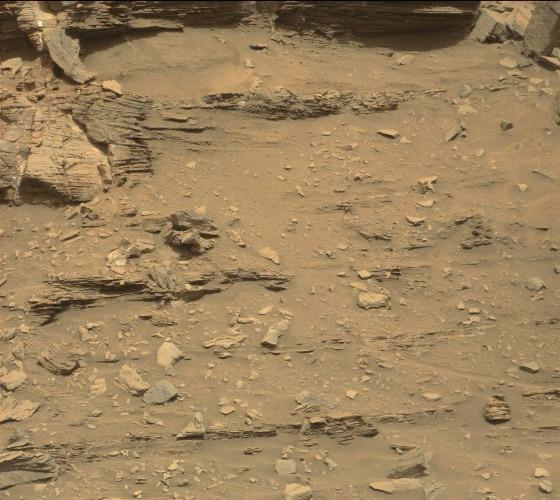
Terrain classes present: Bedrock, Gravel / Sand / Soil, Rock, Shadow